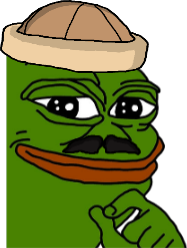
Label: 5_Pepe